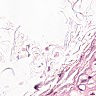
Metastatic tissue present: no